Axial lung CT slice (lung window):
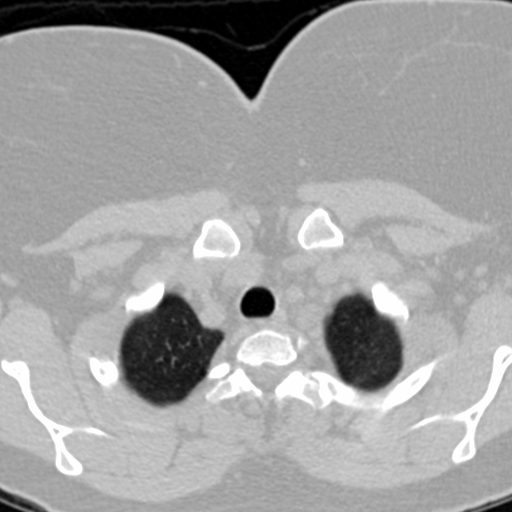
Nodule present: no